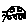
Label: car